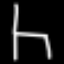
Label: chair